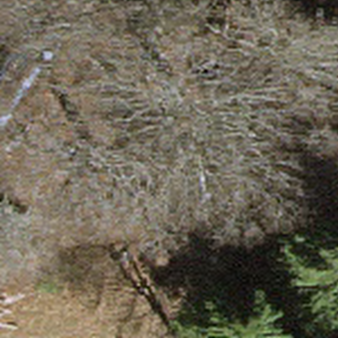
Label: other